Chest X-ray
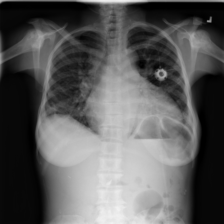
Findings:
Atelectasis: negative
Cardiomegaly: positive
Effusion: negative
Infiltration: positive
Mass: negative
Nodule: negative
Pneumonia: negative
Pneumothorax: negative
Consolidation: negative
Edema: positive
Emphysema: negative
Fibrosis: negative
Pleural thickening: negative
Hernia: negative